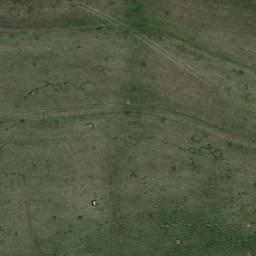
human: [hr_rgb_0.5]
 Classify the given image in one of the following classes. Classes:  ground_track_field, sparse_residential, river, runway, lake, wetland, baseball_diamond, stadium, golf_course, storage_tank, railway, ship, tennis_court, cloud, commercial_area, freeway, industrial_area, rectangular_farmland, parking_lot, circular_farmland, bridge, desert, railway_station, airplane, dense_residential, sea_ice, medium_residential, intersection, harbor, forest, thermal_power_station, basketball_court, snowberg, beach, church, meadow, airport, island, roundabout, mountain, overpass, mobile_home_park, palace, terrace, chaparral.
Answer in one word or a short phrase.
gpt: meadow